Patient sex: M
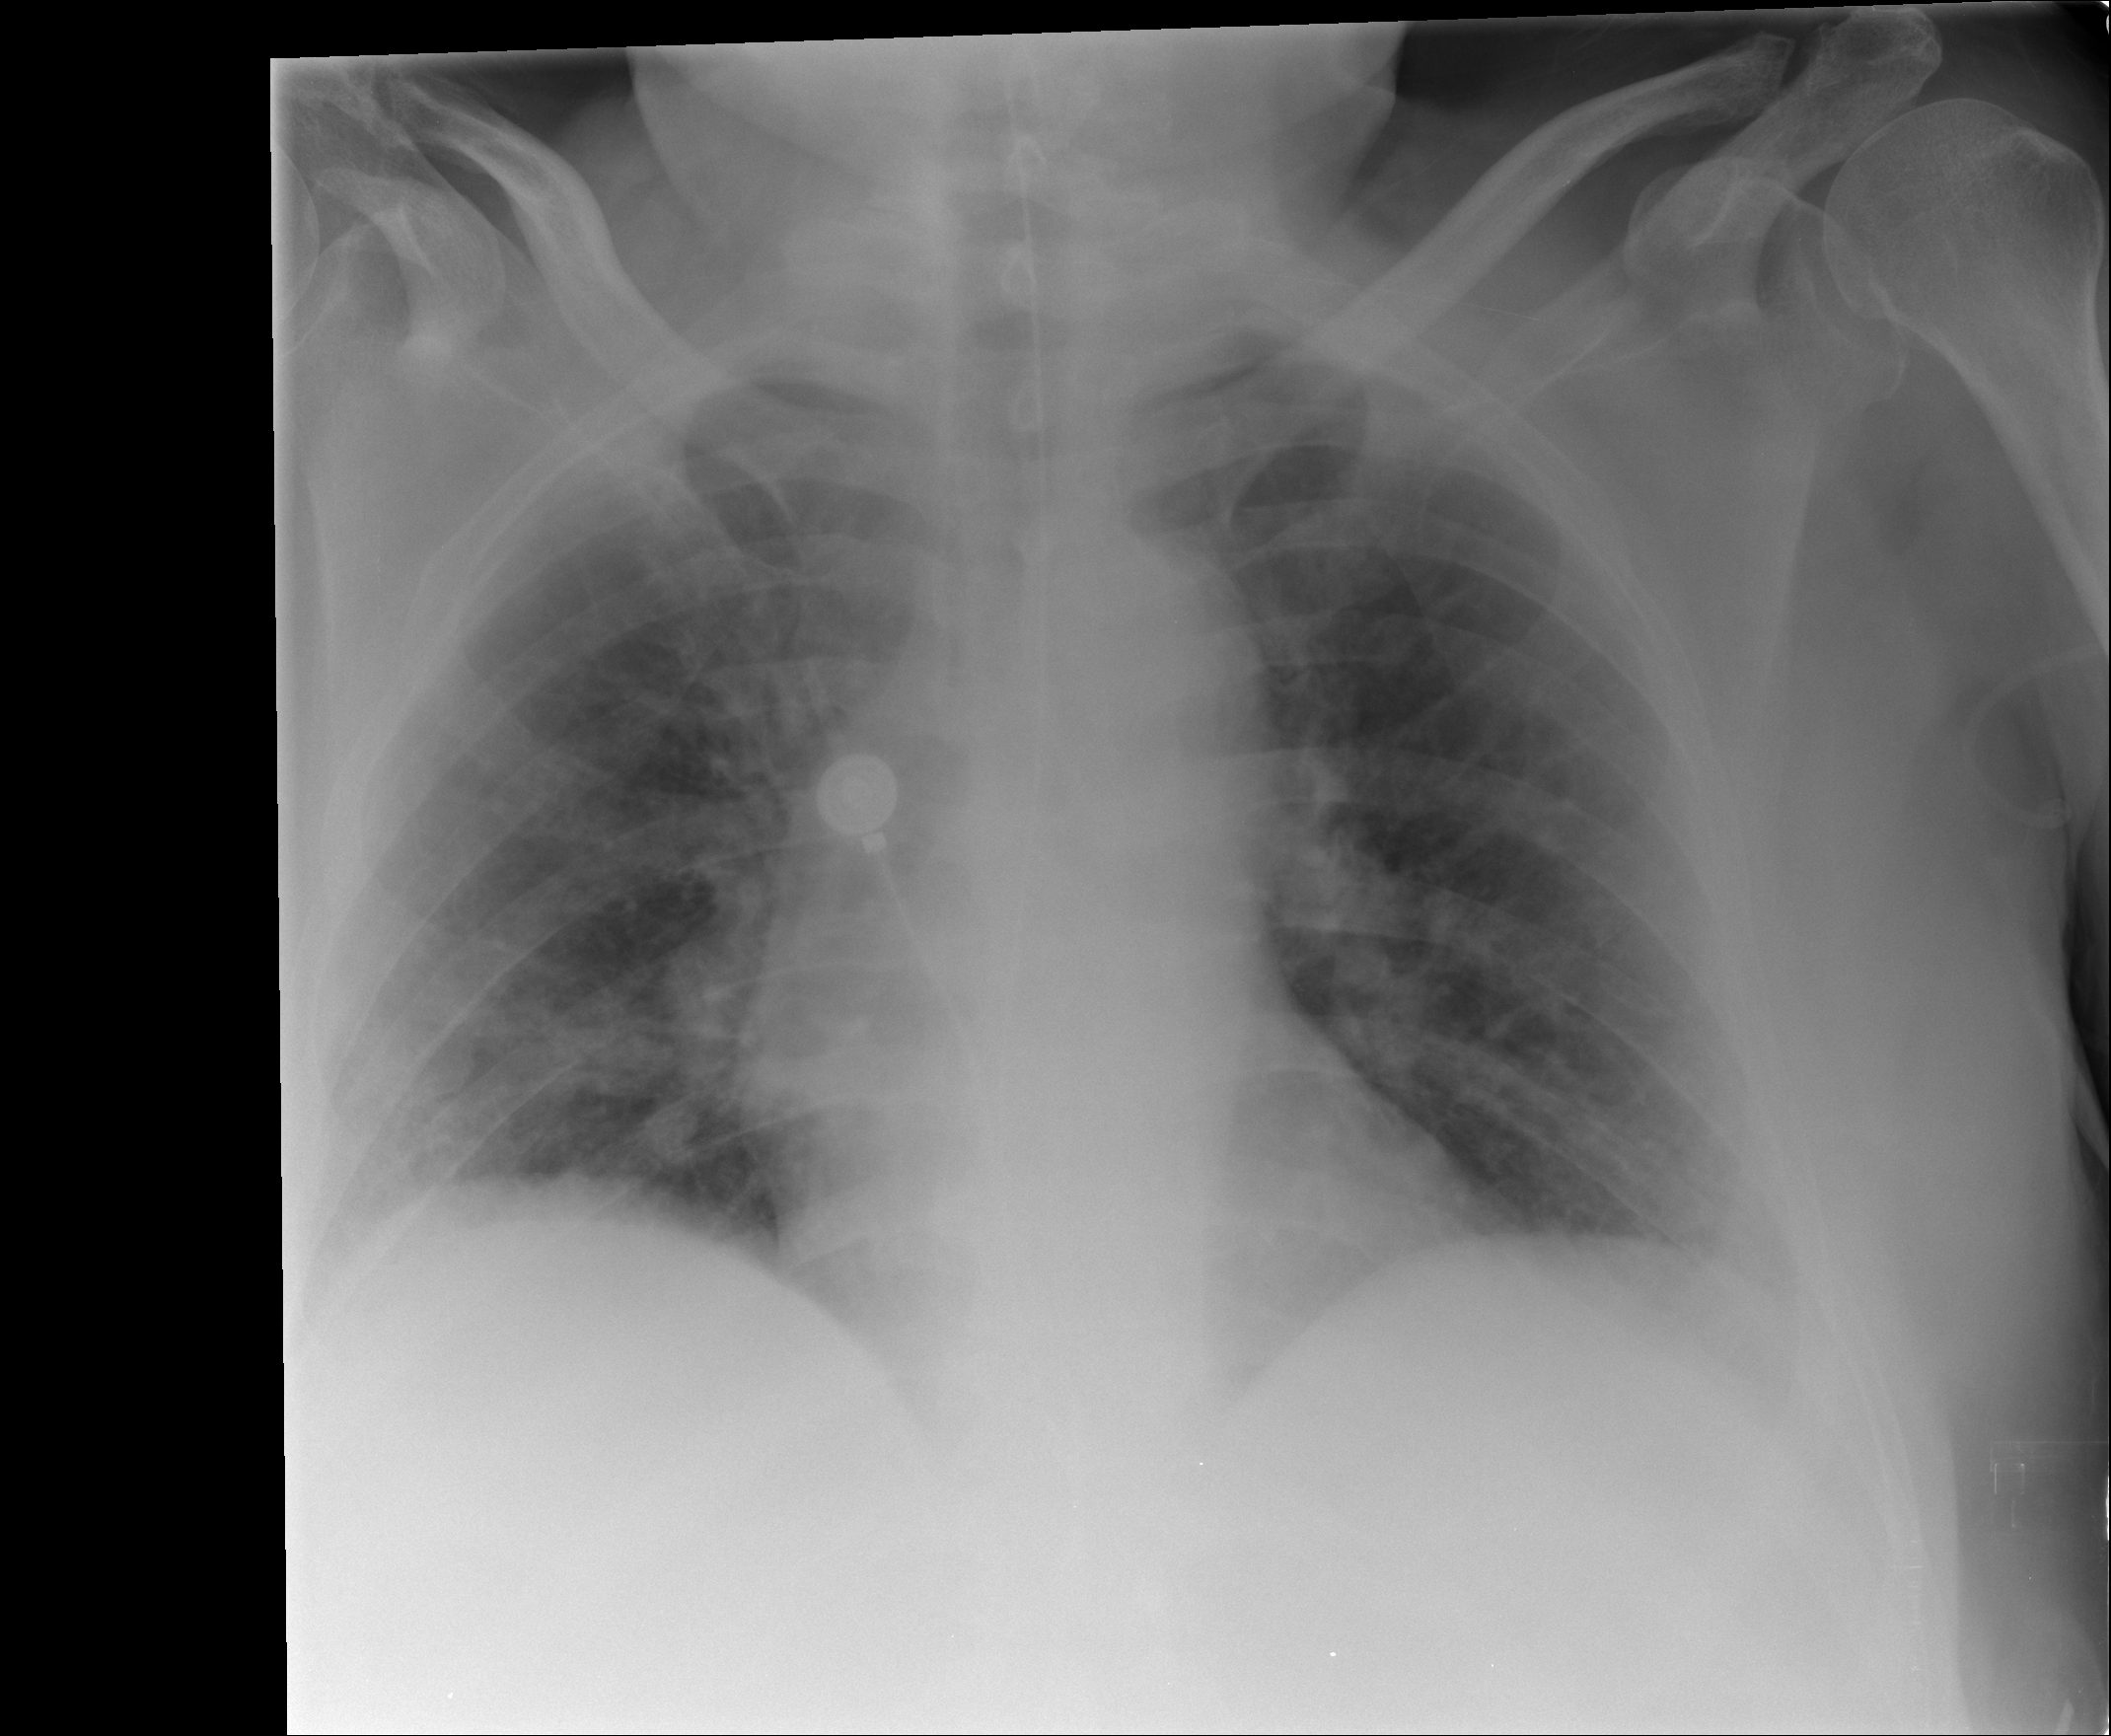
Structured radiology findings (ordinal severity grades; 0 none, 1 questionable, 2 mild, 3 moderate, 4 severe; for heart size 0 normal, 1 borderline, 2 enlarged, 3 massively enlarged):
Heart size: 2
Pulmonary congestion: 2
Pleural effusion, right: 1
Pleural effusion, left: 0
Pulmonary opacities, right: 2
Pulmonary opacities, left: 0
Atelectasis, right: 2
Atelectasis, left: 2